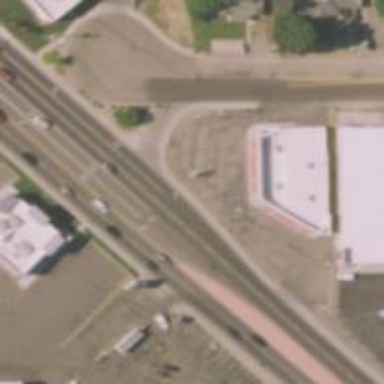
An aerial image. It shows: Primary link highway with asphalt surface.